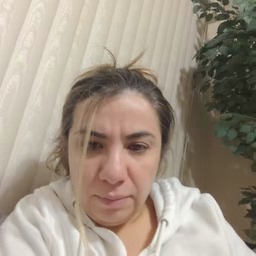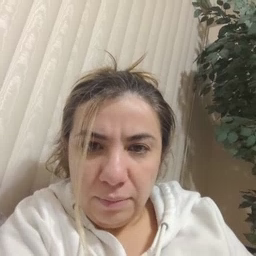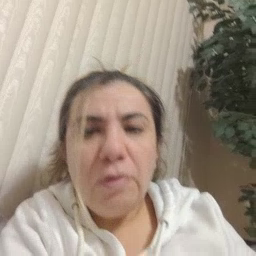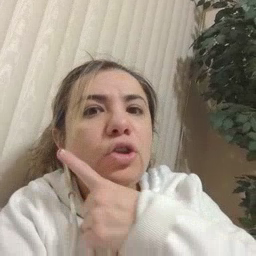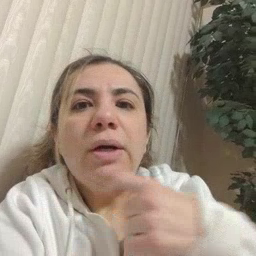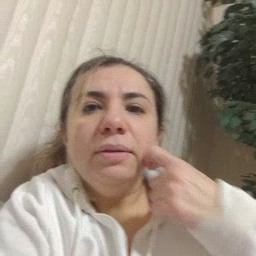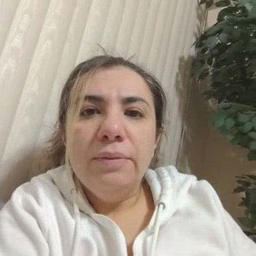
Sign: dryer